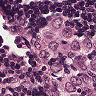
Metastatic tissue present: yes